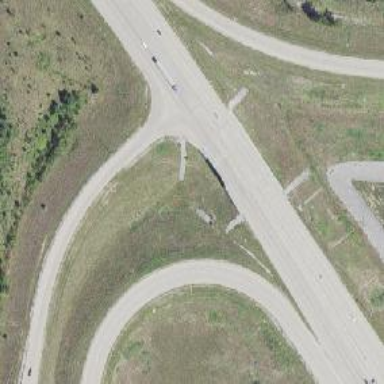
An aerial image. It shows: Primary highway bridge that is also expressway.